Brain MRI, t2w sequence, axial 2D slice.
Patient: age 29, sex F, weight 78 kg, height 1.78 m
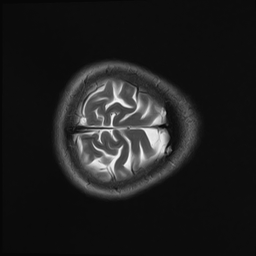